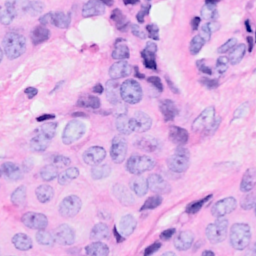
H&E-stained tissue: Breast